Question: I got a CSS question related to this fiddle: <URL>
Here the relevant screenshot

Sometimes I've got to style an inline element in a such way, trying to almost avoid space between rows and applying a background only under the text. As you can see, the first paragraph has a link inside, in which I set 'line-height: 1em' . The paragraph on the right has instead a 'line-height: 0.8em;'.
In the second paragraph rows are actually closer (as I want) but unfortunately each row is also partially overlapping the previous one (unless you remove the background color applied) and this is not good (e.g. see the word "uppercase" on the bottom), so here my questions:
1. how can I get the rows closer (like paragraph on the right) without them overlapping each other and defining a background color (no matter the element in which it is applied but it has to stay under the text, not fill a whole block)
2. Optionally there is a way to add an horizontal padding to each line of text?
Feel free to change the CSS and/or markup. I'm looking for a pure workaround.
An optimal solution should work on modern browser and, if possible, at least from IE8+
Thank you in advance. =)
:
About 2nd question, using @thirtydot solution I can add space (to the right) using 'white-space: pre-wrap' applied on the span element
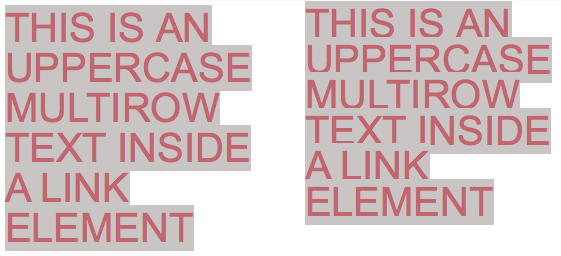
Answer: Simply add a wrapper element inside the 'em', such as a 'span', and apply 'position: relative'.
<URL>
'''
<a href="#"><em style="line-height: 0.8em">
<span>This is an uppercase multirow text inside a link element</span>
</em></a>
span {
position: relative;
}
'''
This works in all modern browsers and IE8, but does not work in IE7.